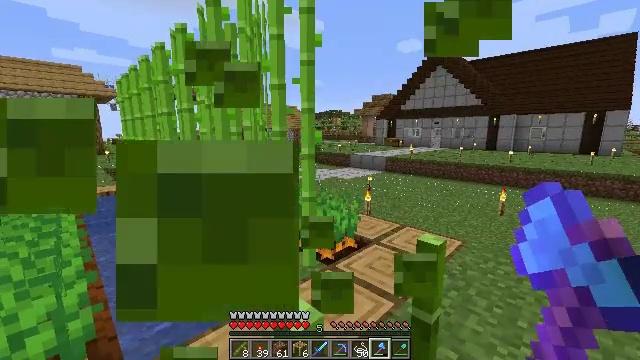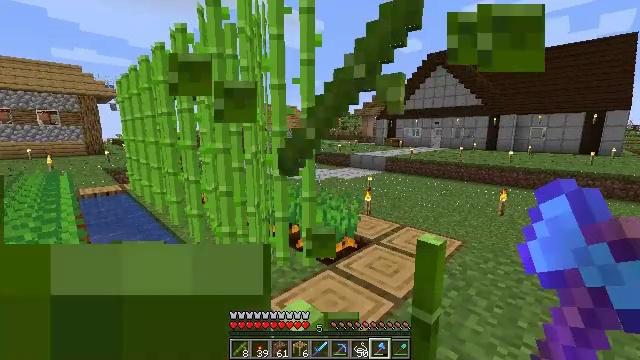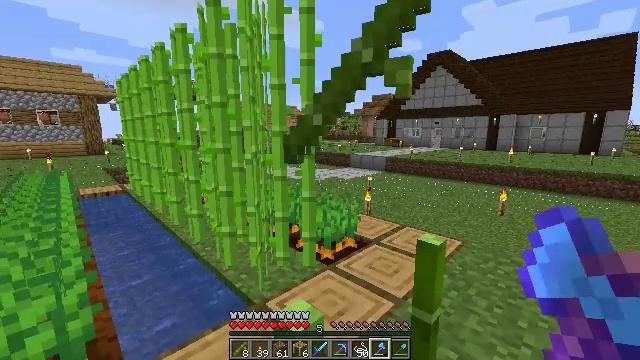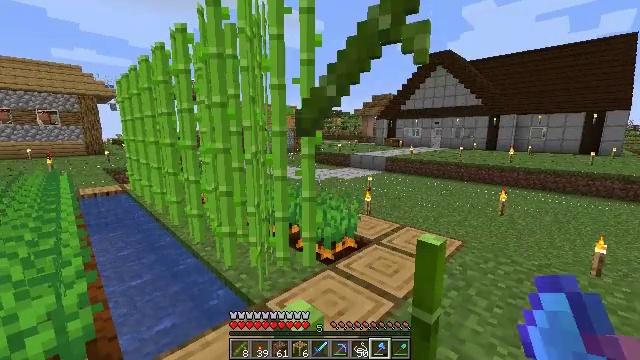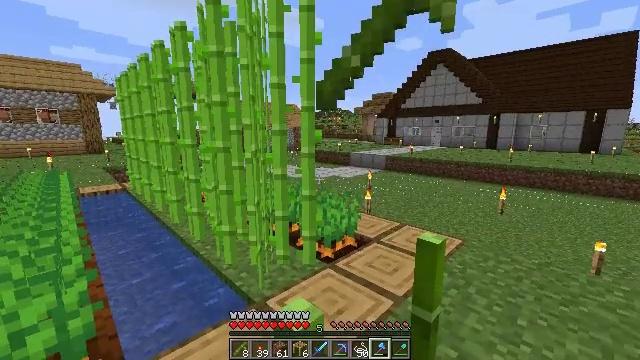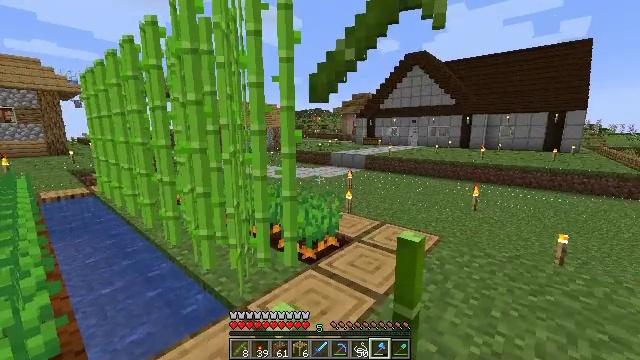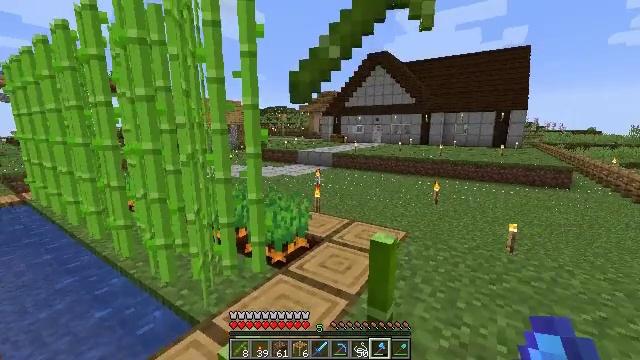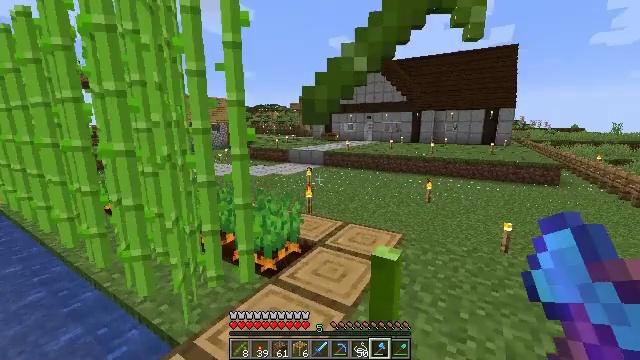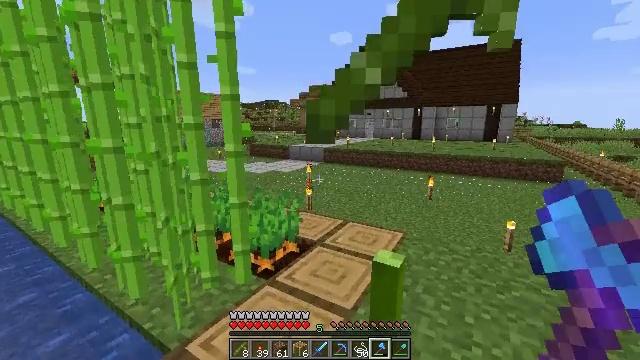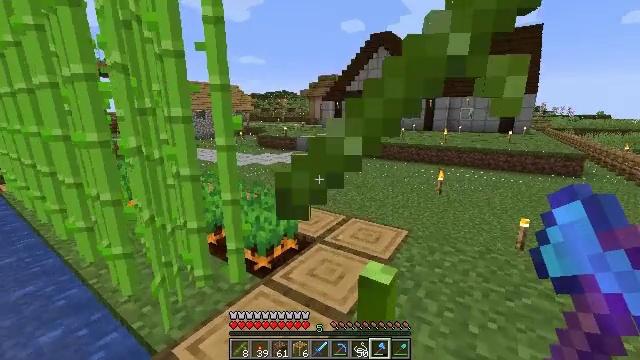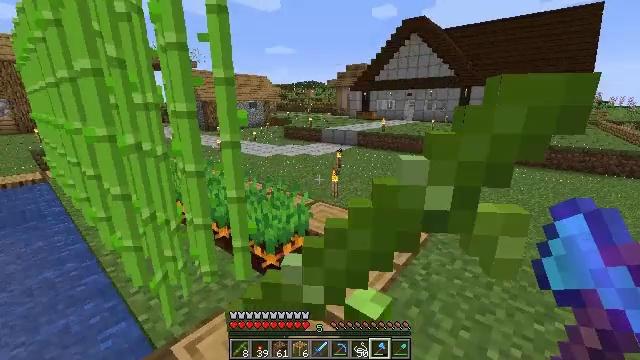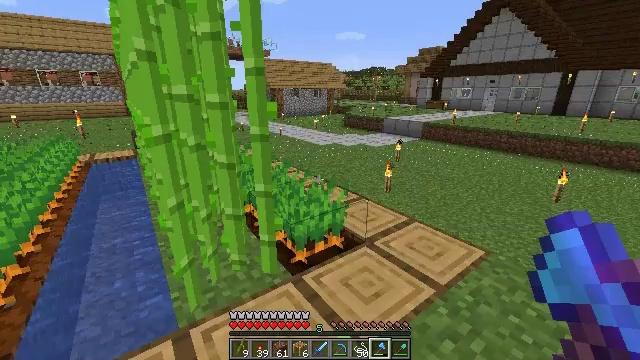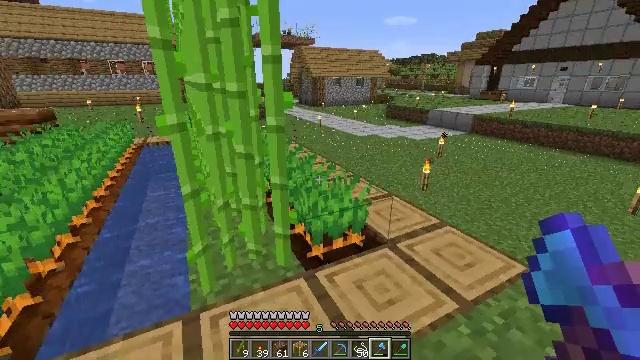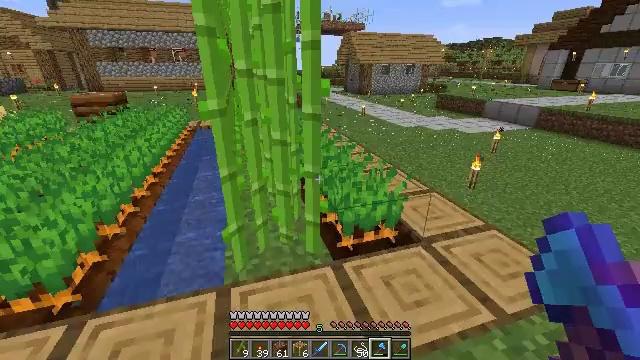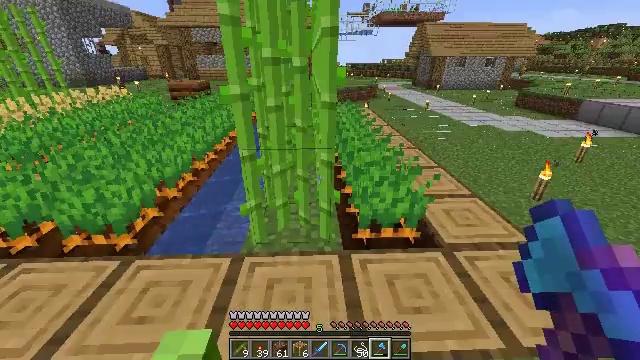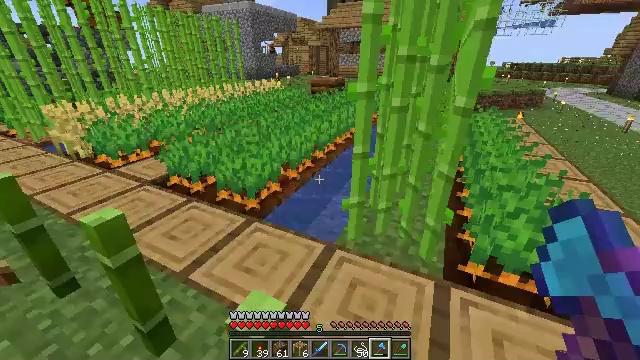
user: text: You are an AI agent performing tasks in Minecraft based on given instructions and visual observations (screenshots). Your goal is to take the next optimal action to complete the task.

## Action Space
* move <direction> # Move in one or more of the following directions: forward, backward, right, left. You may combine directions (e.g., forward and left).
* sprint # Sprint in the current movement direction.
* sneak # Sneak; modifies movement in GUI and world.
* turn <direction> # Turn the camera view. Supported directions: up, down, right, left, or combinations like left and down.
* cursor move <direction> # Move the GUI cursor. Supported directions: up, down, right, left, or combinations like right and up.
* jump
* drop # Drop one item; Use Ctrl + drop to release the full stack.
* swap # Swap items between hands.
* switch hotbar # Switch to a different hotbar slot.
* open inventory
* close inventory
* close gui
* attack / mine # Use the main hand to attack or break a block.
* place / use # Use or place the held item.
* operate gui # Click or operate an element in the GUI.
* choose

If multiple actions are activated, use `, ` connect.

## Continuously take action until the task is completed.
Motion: motion action
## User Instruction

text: Collect bamboo for crafting.
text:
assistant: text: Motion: attack / mine
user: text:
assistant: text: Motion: attack / mine
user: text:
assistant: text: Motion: attack / mine
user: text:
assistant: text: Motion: attack / mine
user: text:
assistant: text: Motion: move forward, turn right
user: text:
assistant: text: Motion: move forward, turn right
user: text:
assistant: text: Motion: move forward, turn right
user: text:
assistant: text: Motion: move forward and move right
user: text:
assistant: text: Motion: move forward and move right, turn left and down
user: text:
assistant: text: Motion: move forward and move right, turn left and down
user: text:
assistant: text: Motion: move forward and move right, turn left and down
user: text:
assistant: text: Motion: move forward and move right, sprint, turn left and down
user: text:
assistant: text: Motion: move forward and move right, sprint, turn left and down
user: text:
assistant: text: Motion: move forward and move right, sprint, turn left and down
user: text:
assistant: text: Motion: move forward and move right, turn left
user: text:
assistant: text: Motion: move forward and move right, turn left and up
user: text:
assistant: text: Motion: move forward, turn left and up
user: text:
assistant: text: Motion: move forward, turn left and up
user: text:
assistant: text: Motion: move forward and move left, turn left
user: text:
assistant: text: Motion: move forward and move left
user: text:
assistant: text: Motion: move forward and move left
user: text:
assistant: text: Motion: move forward
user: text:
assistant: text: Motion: move forward
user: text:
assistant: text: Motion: move forward
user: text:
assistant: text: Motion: move forward, sprint
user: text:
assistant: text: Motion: move forward, sprint
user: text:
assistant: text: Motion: move forward, sprint, turn right
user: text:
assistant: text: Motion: move forward, turn right
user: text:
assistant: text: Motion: move forward, turn right
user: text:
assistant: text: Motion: move forward, sprint